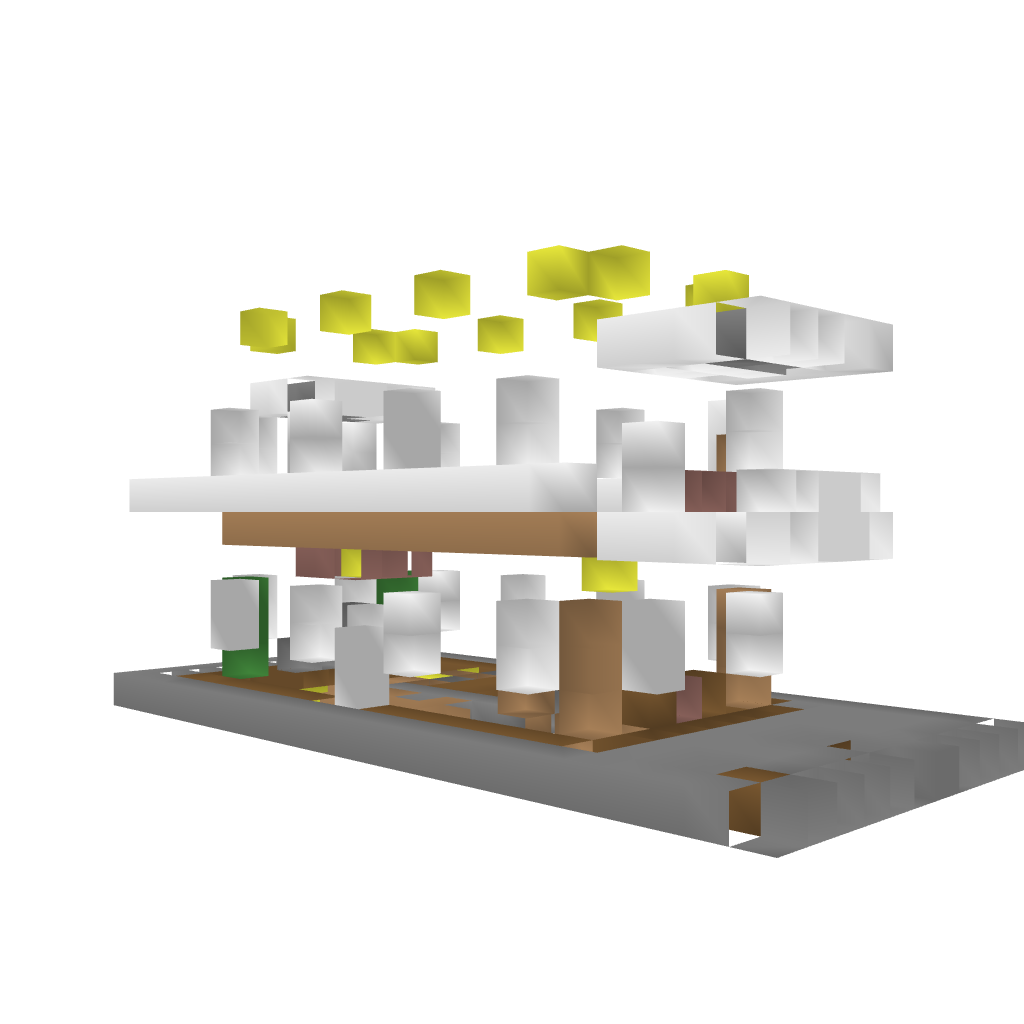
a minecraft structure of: Blue House bad low quality